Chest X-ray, AP view. Patient: 58 years old, sex M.
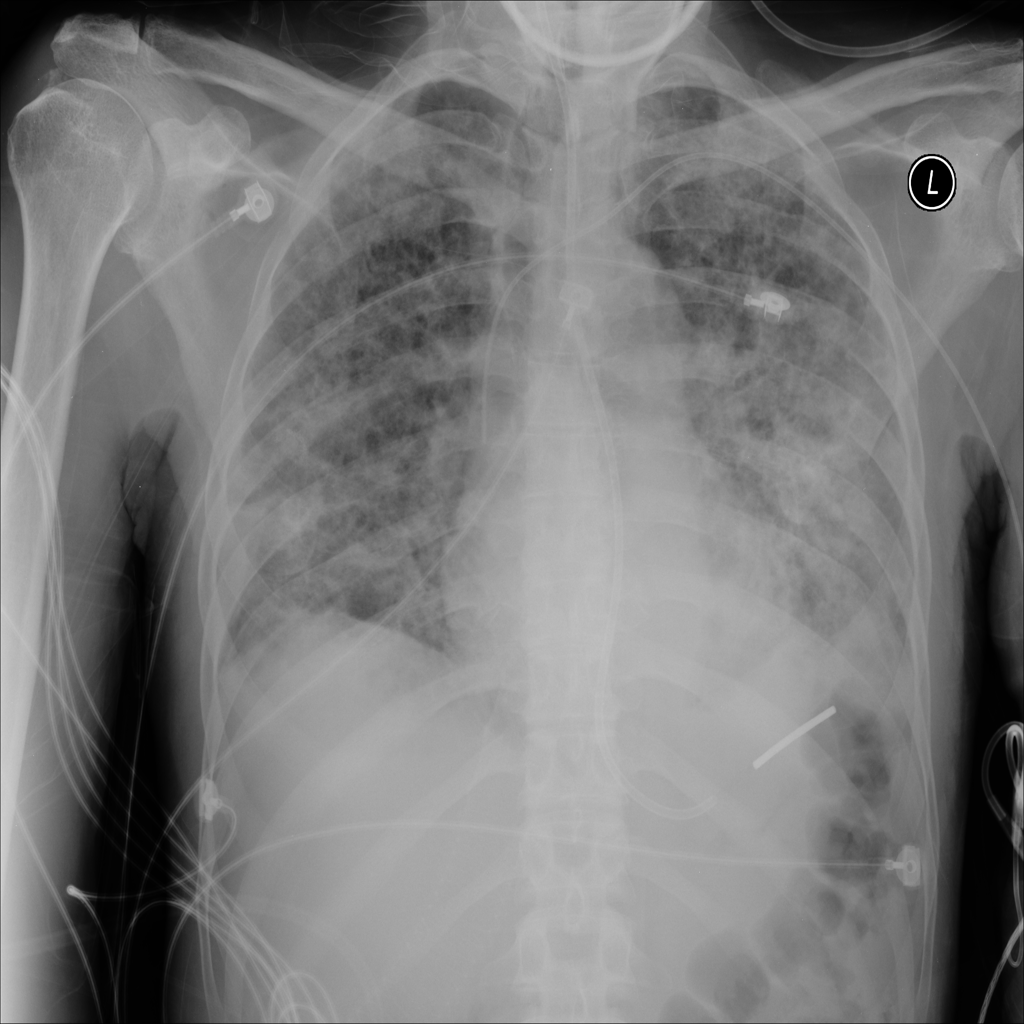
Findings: No Finding